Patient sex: M
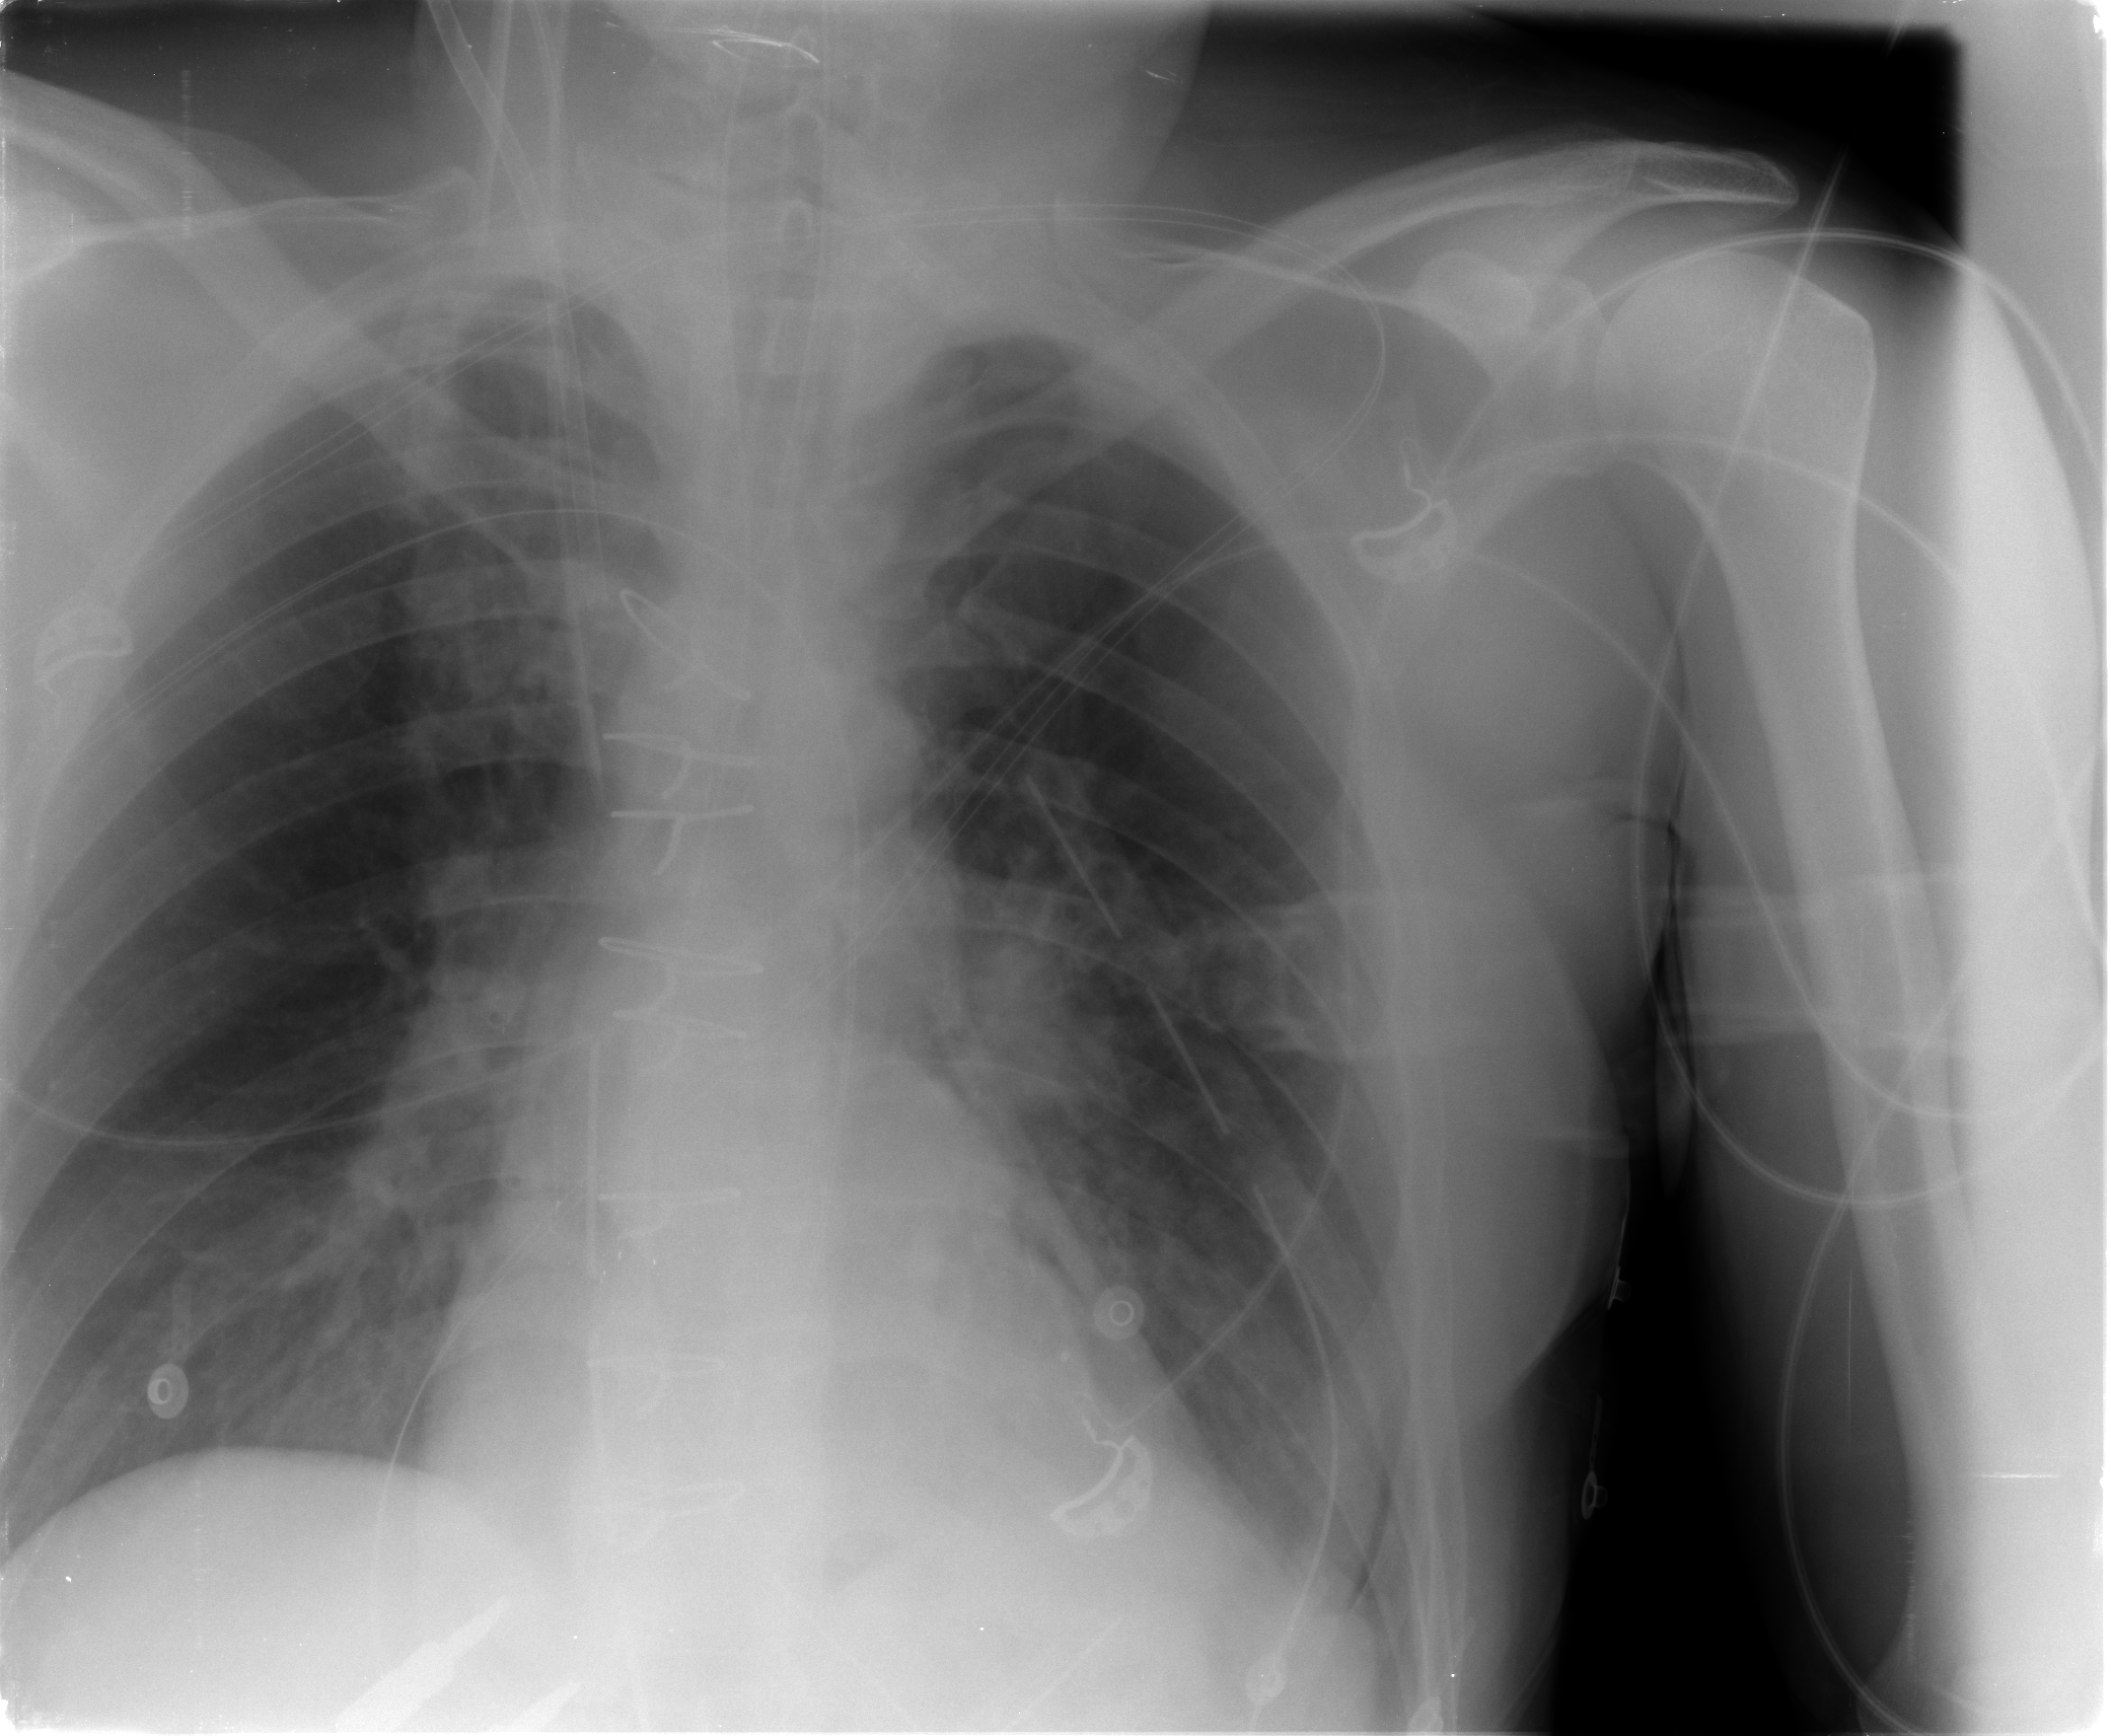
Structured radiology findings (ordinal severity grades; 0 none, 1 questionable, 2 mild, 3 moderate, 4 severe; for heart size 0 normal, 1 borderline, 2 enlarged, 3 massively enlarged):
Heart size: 1
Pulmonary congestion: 2
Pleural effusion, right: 0
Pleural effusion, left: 2
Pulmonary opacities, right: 0
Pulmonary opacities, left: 0
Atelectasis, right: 2
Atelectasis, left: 2